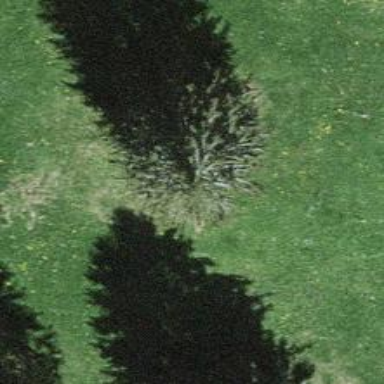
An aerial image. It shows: Single tag "natural: tree."